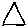
Label: triangle